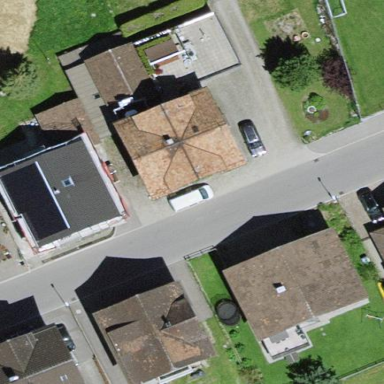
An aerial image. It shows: Residential building.